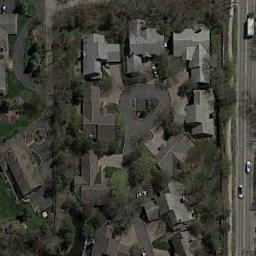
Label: medium_residential